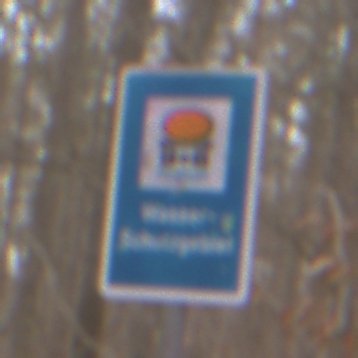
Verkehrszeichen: Wasserschutzgebiet
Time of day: Midday
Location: Outdoor (Nature)
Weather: Overcast
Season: Autumn
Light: Natural